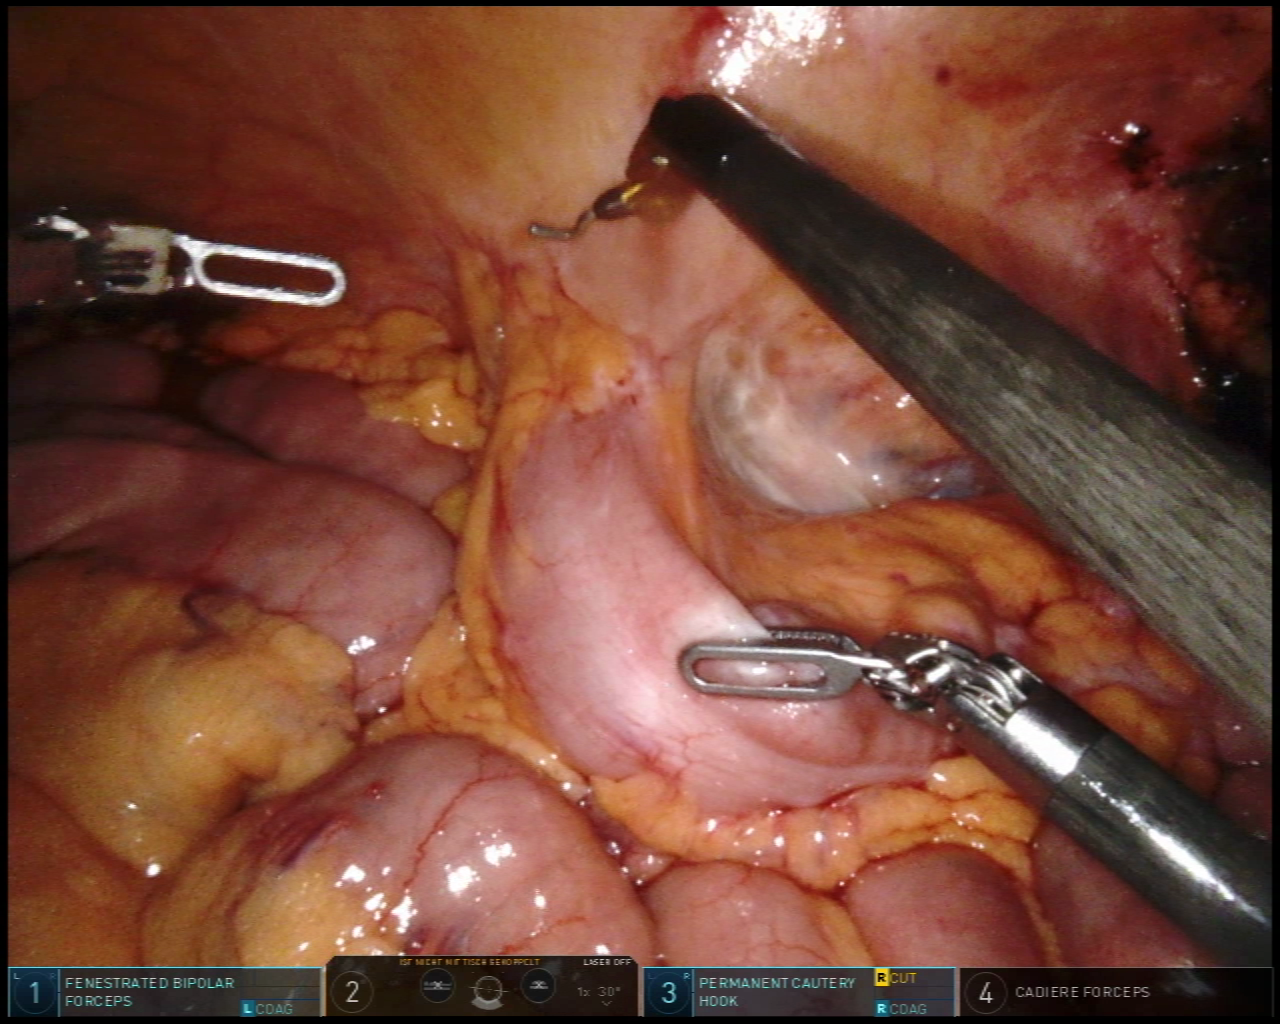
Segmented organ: colon
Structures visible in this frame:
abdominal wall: yes
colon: yes
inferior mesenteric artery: no
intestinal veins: no
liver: no
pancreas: no
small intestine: yes
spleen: no
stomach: no
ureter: no
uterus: no
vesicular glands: no